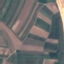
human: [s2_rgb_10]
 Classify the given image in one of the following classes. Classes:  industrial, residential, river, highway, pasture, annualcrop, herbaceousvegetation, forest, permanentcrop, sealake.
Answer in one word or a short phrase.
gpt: PermanentCrop